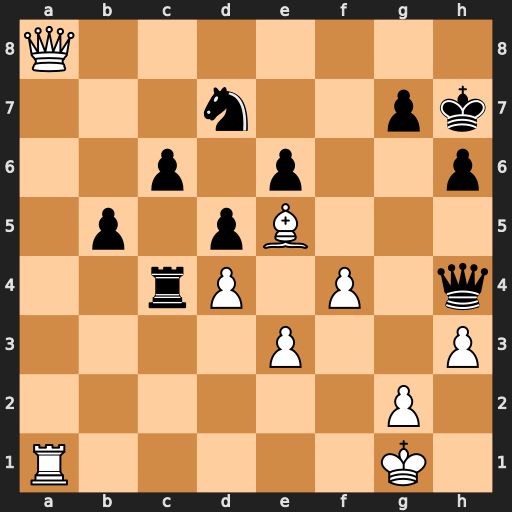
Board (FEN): Q7/3n2pk/2p1p2p/1p1pB3/2rP1P1q/4P2P/6P1/R5K1
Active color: w
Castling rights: -
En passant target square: -
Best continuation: Bxg7 Kxg7 Ra7 Qe7 Qc8